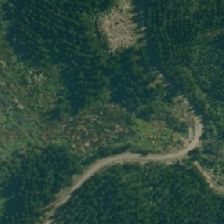
Land cover: grose_broom